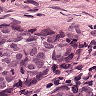
Metastatic tissue present: yes